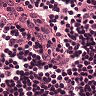
Metastatic tissue present: no